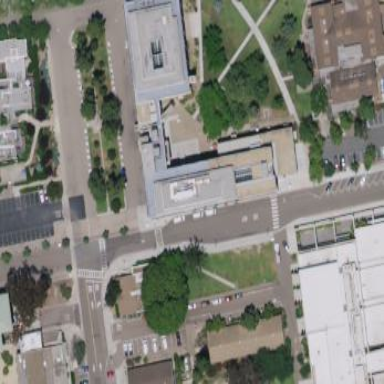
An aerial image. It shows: University building focused on education.